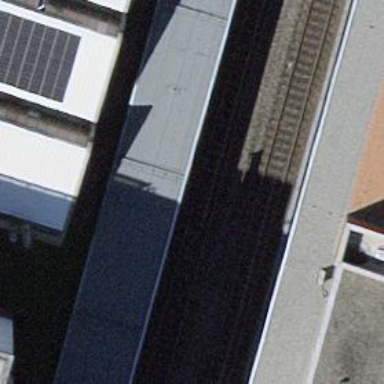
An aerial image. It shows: Public transport stop position along the railway.